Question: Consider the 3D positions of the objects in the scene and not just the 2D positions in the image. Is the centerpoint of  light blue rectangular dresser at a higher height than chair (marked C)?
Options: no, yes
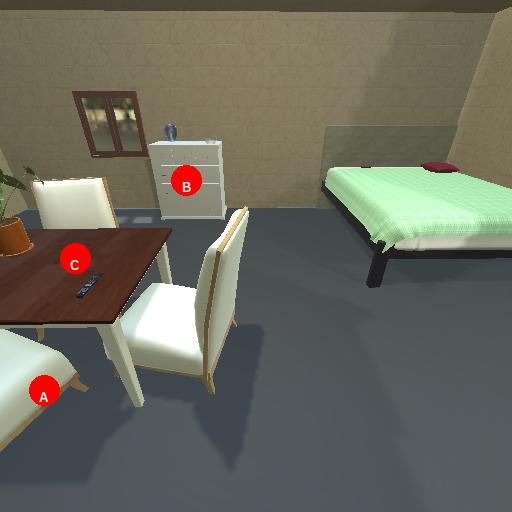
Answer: no